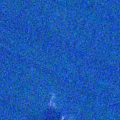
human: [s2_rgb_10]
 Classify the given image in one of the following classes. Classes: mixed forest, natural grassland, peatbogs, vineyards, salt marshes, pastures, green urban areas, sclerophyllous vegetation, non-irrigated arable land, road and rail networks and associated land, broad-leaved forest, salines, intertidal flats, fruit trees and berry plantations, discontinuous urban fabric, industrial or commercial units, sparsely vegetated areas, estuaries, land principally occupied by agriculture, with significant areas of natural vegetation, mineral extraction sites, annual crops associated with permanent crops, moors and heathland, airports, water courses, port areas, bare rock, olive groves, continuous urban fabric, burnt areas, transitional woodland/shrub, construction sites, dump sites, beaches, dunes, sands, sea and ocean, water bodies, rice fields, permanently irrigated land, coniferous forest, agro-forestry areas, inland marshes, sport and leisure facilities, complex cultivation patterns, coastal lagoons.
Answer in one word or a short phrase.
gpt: sea and ocean